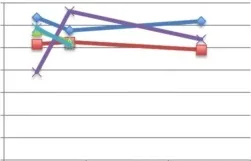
Venular. Blood flow velocities for individual subjects, as measured by the retinal functional imager.
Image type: pathology (immunostaining)